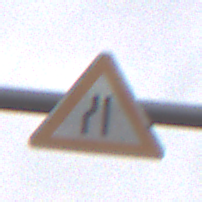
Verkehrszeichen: EinseitigVerengteFahrbahnLinks
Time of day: Midday
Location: Outdoor (RoadRail)
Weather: Overcast
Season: NotSpecified
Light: Natural